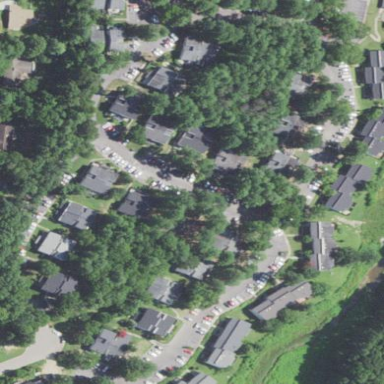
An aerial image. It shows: Residential neighbourhood.